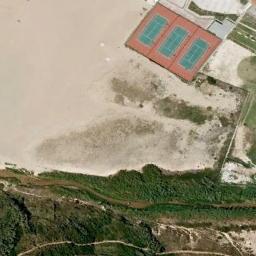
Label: tennis_court